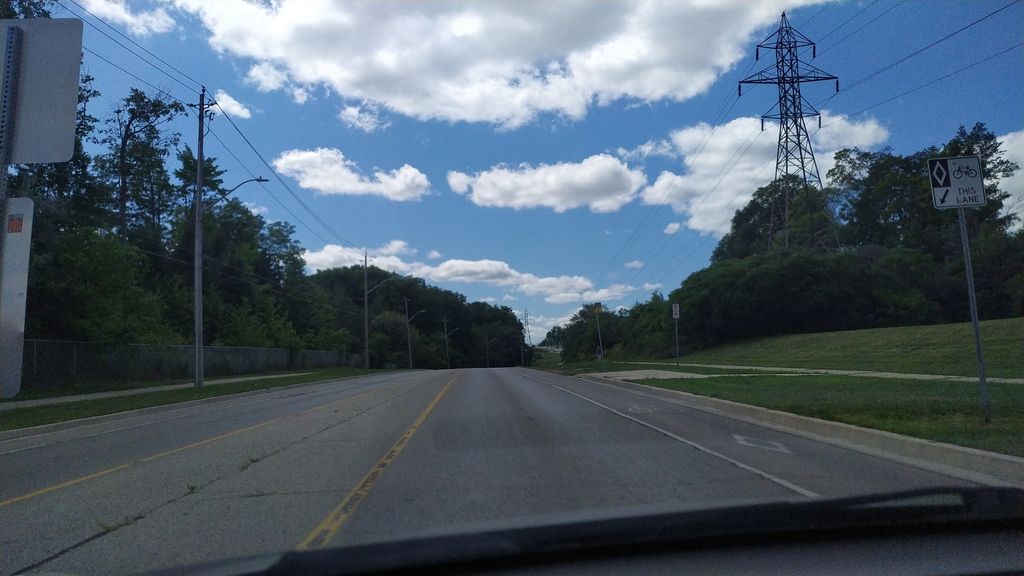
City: kitchener-waterloo